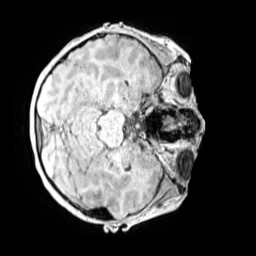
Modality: MP2RAGE
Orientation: axial
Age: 9
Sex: female
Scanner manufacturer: siemens
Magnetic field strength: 3 T
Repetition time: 4 s
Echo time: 0.00299 s